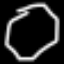
Label: octagon